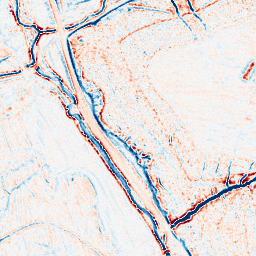
Category: edge_preserving
Decomposition family: bilateral
Decomposition parameters: d: 9
sigma_color: 25
sigma_space: 50
Upsampling method: sinc_hamming
Upsampling parameters: scale: 2
kernel_size: 8
Upsampling scale: 2